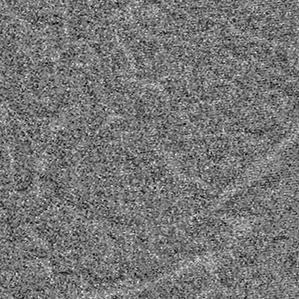
Label: frost